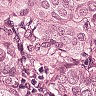
Metastatic tissue present: yes